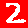
Digit: 2